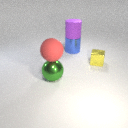
small yellow metal cube behind large green metal sphere